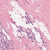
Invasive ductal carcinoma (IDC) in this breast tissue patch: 1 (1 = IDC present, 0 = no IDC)